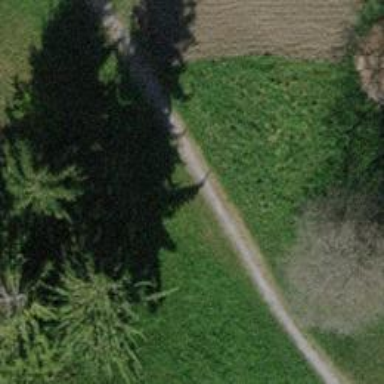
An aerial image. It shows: Compacted path with grade 2 tracktype.